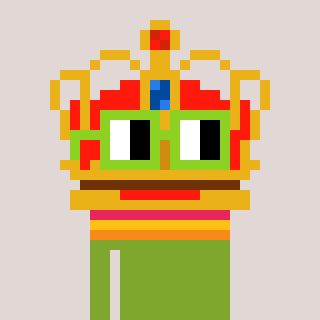
a pixel art character with square light green glasses, a crown-shaped head and a slimegreen-colored body on a warm background